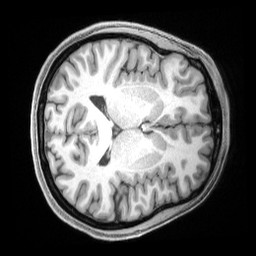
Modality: T1w
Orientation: axial
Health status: healthy
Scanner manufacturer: siemens
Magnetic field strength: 3 T
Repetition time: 2.4 s
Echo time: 0.00222 s